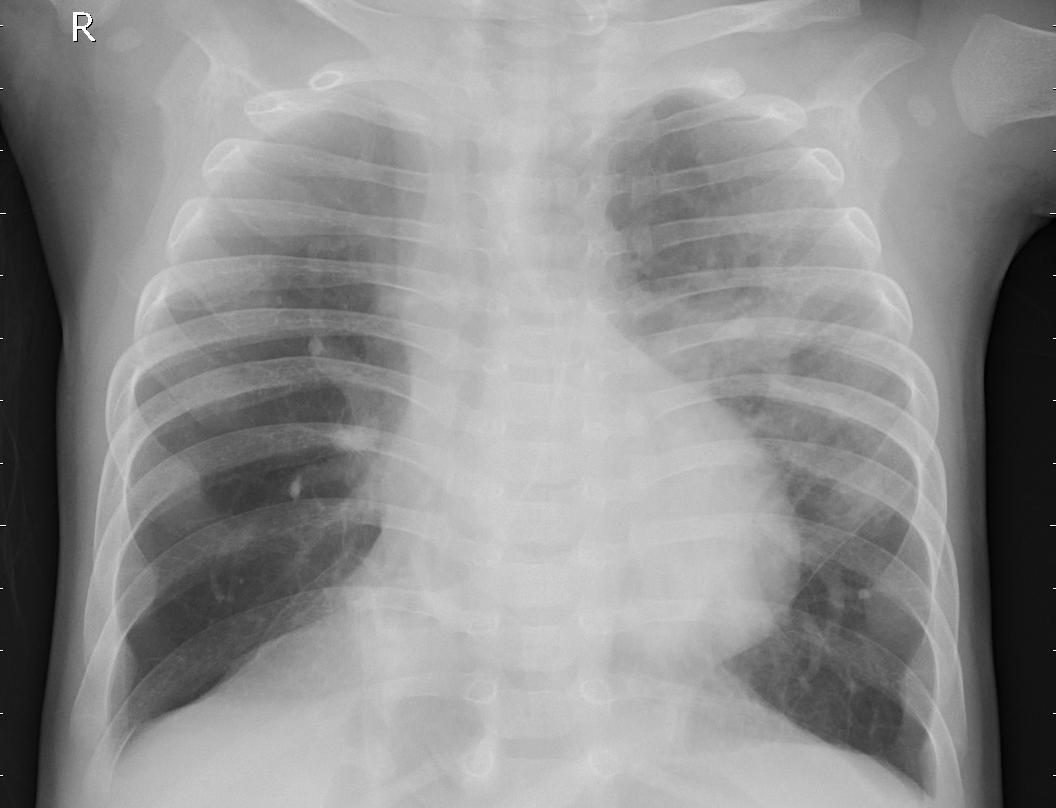
Diagnosis: PNEUMONIA